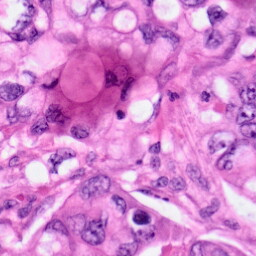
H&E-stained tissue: Pancreatic